高三 · 立体几何学
在正方体中 $A B C D-A_{1} B_{1} C_{1} D_{1}$, 若 $G$ 点是 $\triangle B A_{1} D$ 的重心, 且 $\overrightarrow{A G}=x \overrightarrow{A D}+y \overrightarrow{A B}+z \overrightarrow{C_{1}}$,则 $x+y+z$ 的值为 $(\quad)$
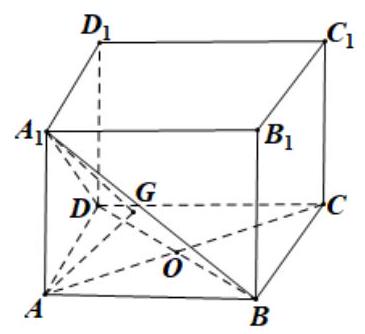
A. 3
B. 1
C. -1
D. -3
答案: B
解析: 如图所示: 连接 $A C, B D$ 交于点 0 , 连 $A G, A 1 G$, 则 $2 \overrightarrow{\mathrm{AO}}=\overrightarrow{\mathrm{AB}}+\overrightarrow{\mathrm{AD}}, \overrightarrow{\mathrm{OG}}=\frac{1}{3} \overrightarrow{\mathrm{OA}_{1}}, \overrightarrow{\mathrm{OA}_{1}}=\overrightarrow{\mathrm{OA}}+\overrightarrow{\mathrm{AA}_{1}}, \quad 	herefore \overrightarrow{\mathrm{AG}}=\overrightarrow{\mathrm{AO}}+$ $\overrightarrow{\mathrm{OG}}=\overrightarrow{\mathrm{AO}}+\frac{1}{3} \overrightarrow{\mathrm{OA}_{1}}=\overrightarrow{\mathrm{AO}}+\frac{1}{3}\left(\overrightarrow{\mathrm{OA}}+\overrightarrow{\left.\mathrm{AA}_{1}ight)}=\frac{2}{3} \overrightarrow{\mathrm{AO}}+\frac{1}{3} \overrightarrow{\mathrm{AA}_{1}}=\frac{1}{3} \overrightarrow{\mathrm{AB}}+ight.$ $\frac{1}{3} \overrightarrow{\mathrm{AD}}+\frac{1}{3} \overrightarrow{\mathrm{CC}_{1}}, \because \overrightarrow{\mathrm{AG}^{2}}=\mathrm{xAD}+y \overrightarrow{\mathrm{AB}^{2}}+\mathrm{zC} \overrightarrow{\mathrm{CC}_{1}}, 	herefore \mathrm{x}+\mathrm{y}+\mathrm{z}=\frac{1}{3}+\frac{1}{3}+\frac{1}{3}=1$. 故